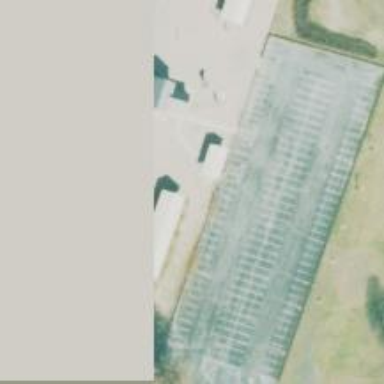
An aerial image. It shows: Parking space.